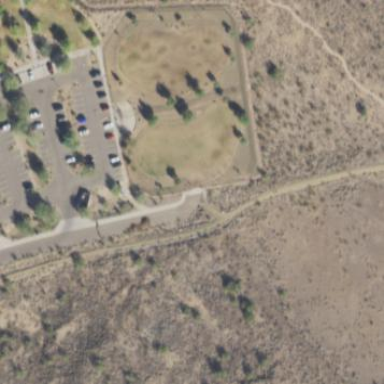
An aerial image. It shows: Fenced dog park area for leisure land.